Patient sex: F
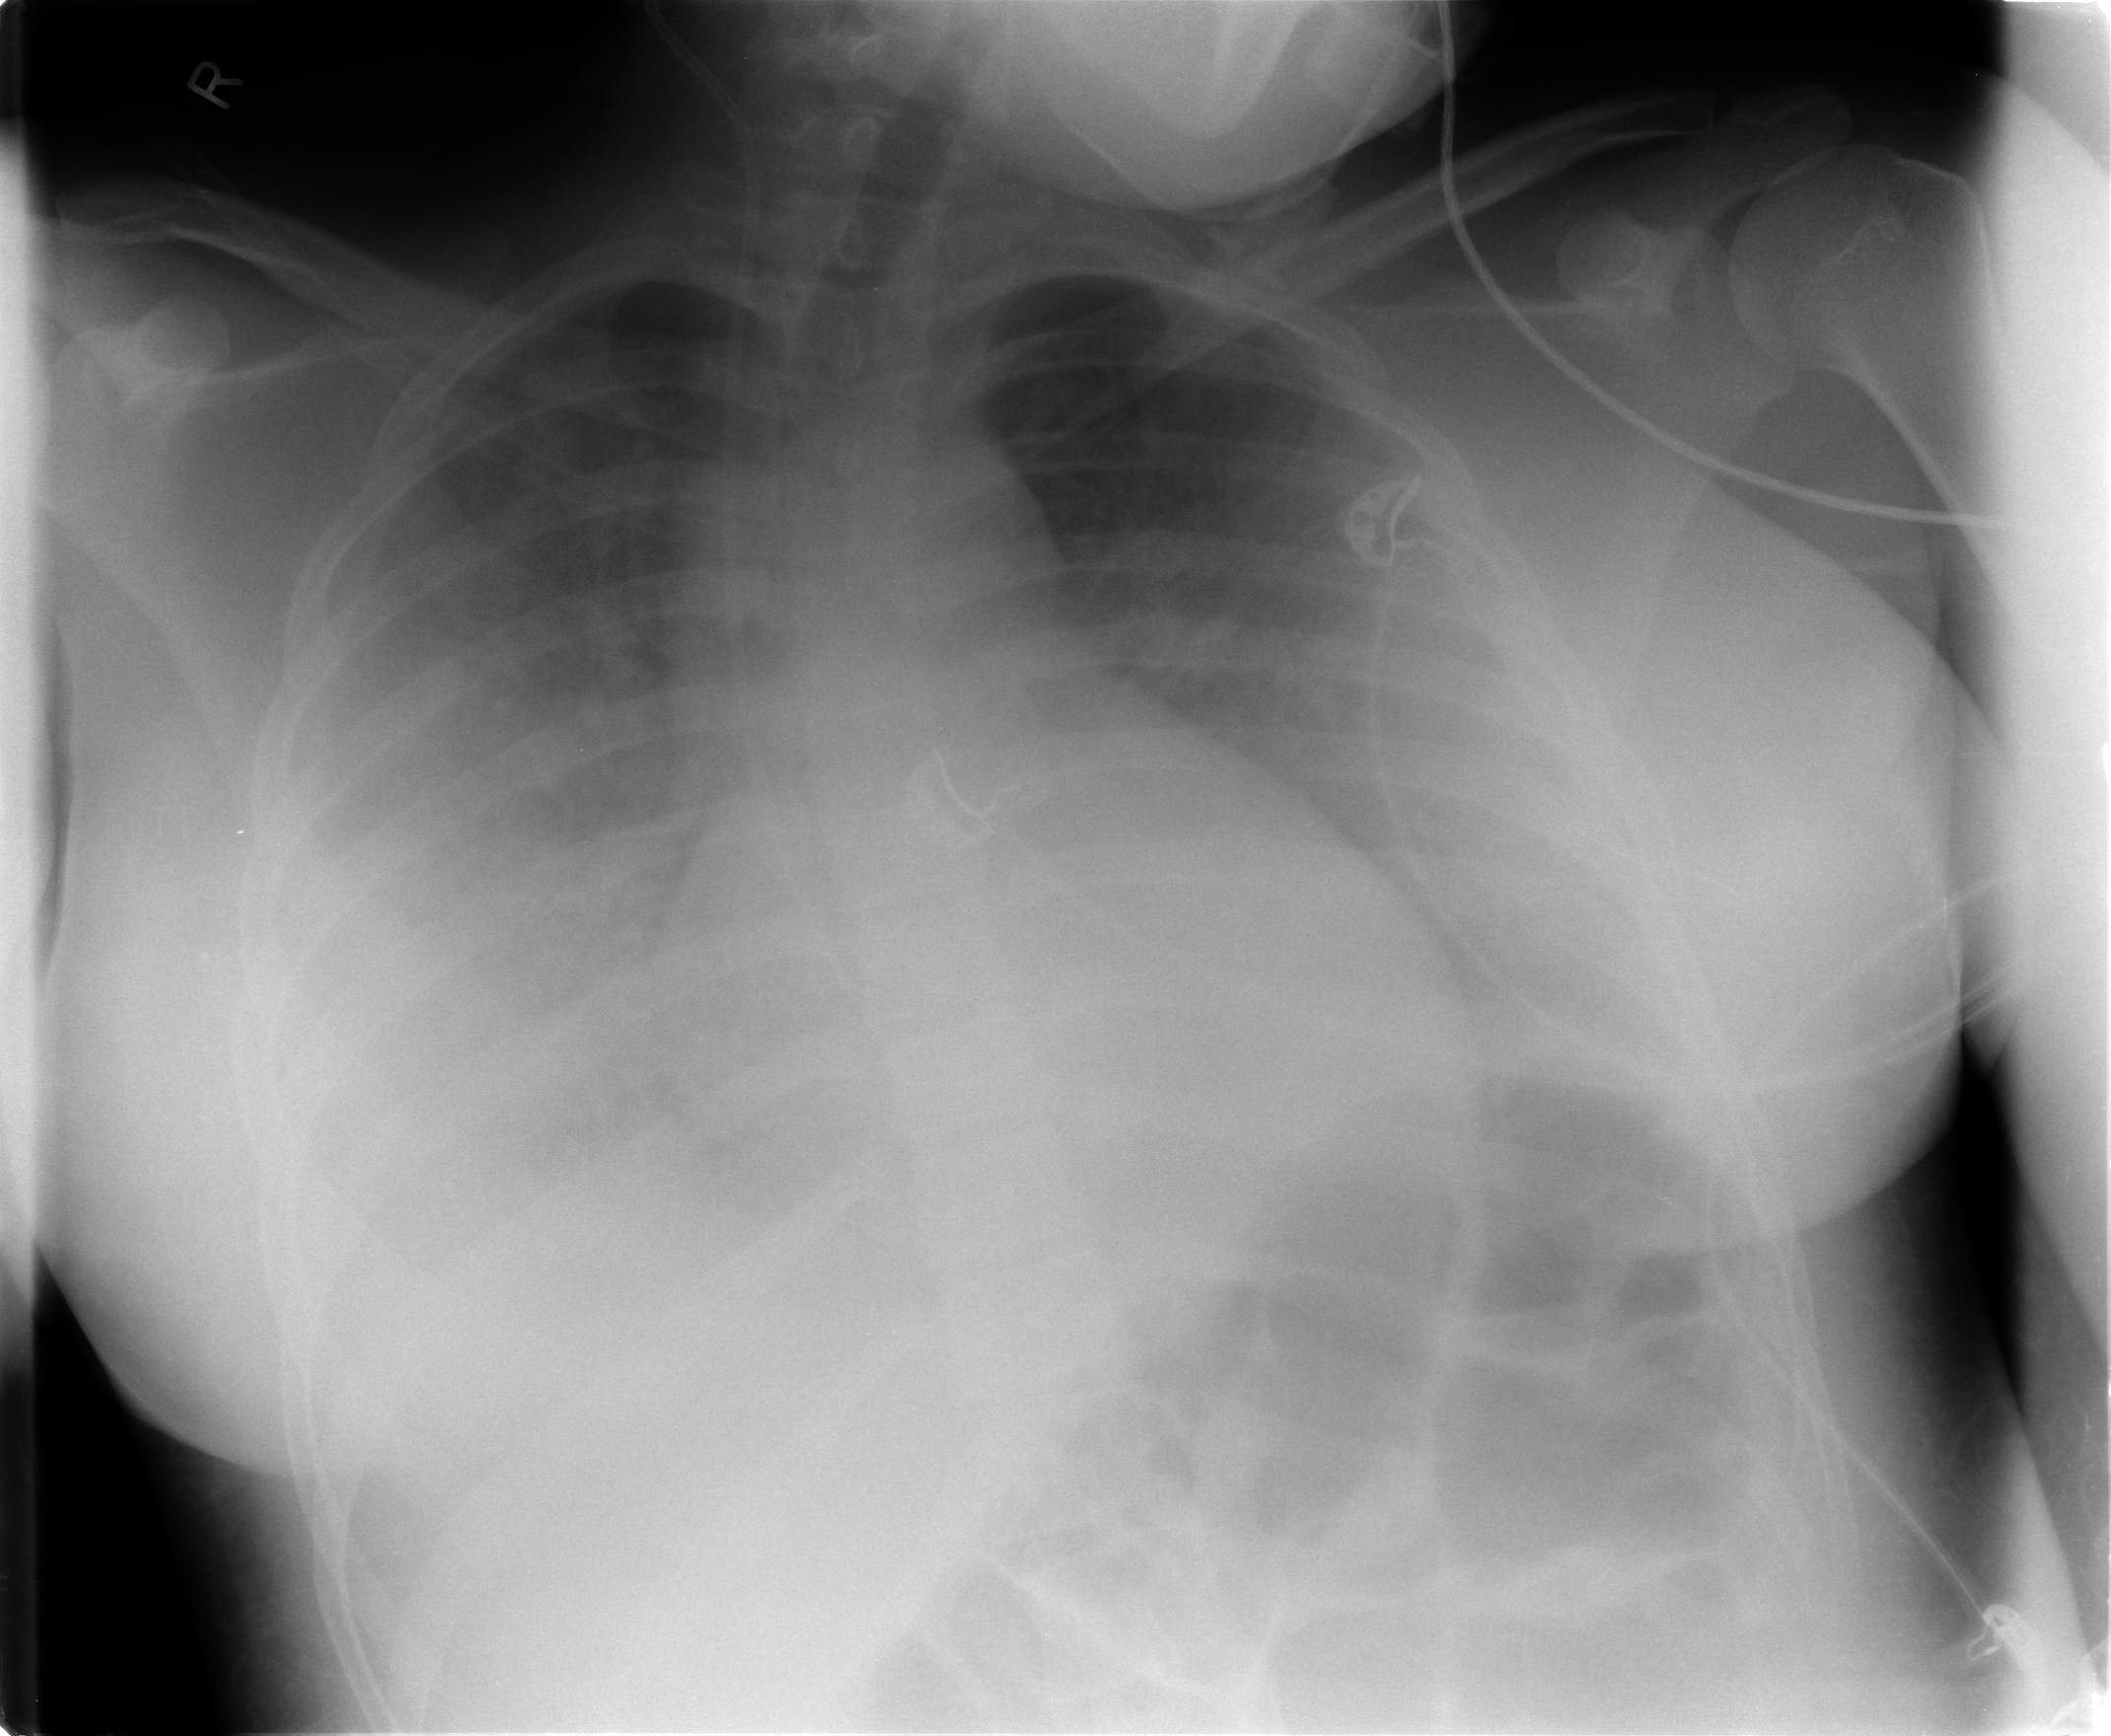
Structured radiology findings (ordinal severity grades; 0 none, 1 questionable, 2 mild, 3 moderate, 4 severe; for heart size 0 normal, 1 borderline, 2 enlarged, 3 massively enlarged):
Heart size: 2
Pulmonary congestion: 2
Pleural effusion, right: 3
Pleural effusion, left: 2
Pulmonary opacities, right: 2
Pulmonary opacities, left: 0
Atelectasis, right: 3
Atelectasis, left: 2